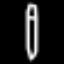
Label: pencil